Question: I have a C++ program that is attempting to upload a file using a PHP application running on an Apache2 webserver. I am having a very weird issue that I am not sure what to do about. So I create the HTTP request using httpSendRequest() function and it appears to be properly formatted when viewed in wireshark
For reference the requests that returned a 200 status are the same packet sent using burp suite instead of my program using httpSendRequest, and I am also successfully able to upload a file using a web browser.
Here is the code for creating the request using httpSendRequest most of which was taken directly from <URL>.
'''
#include <windows.h>
#include <wininet.h>
#include <iostream>
#define ERROR_OPEN_FILE 10
#define ERROR_MEMORY 11
#define ERROR_SIZE 12
#define ERROR_INTERNET_OPEN 13
#define ERROR_INTERNET_CONN 14
#define ERROR_INTERNET_REQ 15
#define ERROR_INTERNET_SEND 16
using namespace std;
int main()
{
// Local variables
static char *filename = "test.txt"; //Filename to be loaded
static char *type = "image/jpg";
static char boundary[] = "PaulRules"; //Header boundary
static char nameForm[] = "fileToUpload"; //Input form name
static char iaddr[] = "192.168.0.105"; //IP address
static char url[] = "upload.php"; //URL
char hdrs[255]; //Headers
char * buffer; //Buffer containing file + headers
char * content; //Buffer containing file
FILE * pFile; //File pointer
long lSize; //File size
size_t result;
// Open file
pFile = fopen ( filename , "rb" );
if (pFile==NULL) return ERROR_OPEN_FILE;
// obtain file size:
fseek (pFile , 0 , SEEK_END);
lSize = ftell (pFile);
rewind (pFile);
// allocate memory to contain the whole file:
content = (char*) malloc (sizeof(char)*lSize);
if (content == NULL) return ERROR_MEMORY;
// copy the file into the buffer:
result = fread (content,1,lSize,pFile);
if (result != lSize) return ERROR_SIZE;
// terminate
fclose (pFile);
//allocate memory to contain the whole file + HEADER
buffer = (char*) malloc (sizeof(char)*lSize + 2048);
//print header
sprintf(hdrs,"Content-Type: multipart/form-data; boundary=%s",boundary);
sprintf(buffer,"--%s
Content-Disposition: form-data; name="fileToUpload"; filename="test.bmp"
",boundary,nameForm,filename);
sprintf(buffer,"%sContent-Type: %s
",buffer,type);
int cb = strlen(buffer);
char * bp = buffer + cb;
memcpy(bp, content, lSize);
bp += lSize;
int cw = sprintf(bp,"
--%s--
",boundary);
//Open internet connection
HINTERNET hSession = InternetOpen("Paul was here :)",INTERNET_OPEN_TYPE_PRECONFIG, NULL, NULL, 0);
if(hSession==NULL) return ERROR_INTERNET_OPEN;
HINTERNET hConnect = InternetConnect(hSession, iaddr,INTERNET_DEFAULT_HTTP_PORT, NULL, NULL, INTERNET_SERVICE_HTTP, 0, 1);
if(hConnect==NULL) return ERROR_INTERNET_CONN;
HINTERNET hRequest = HttpOpenRequest(hConnect, (const char*)"POST",url, NULL, NULL, (const char**)"*/*", 0, 1);
if(hRequest==NULL) return ERROR_INTERNET_REQ;
BOOL sent= HttpSendRequest(hRequest, hdrs, strlen(hdrs), buffer, cb + lSize + cw);
if(!sent) return ERROR_INTERNET_SEND;
//close any valid internet-handles
InternetCloseHandle(hSession);
InternetCloseHandle(hConnect);
InternetCloseHandle(hRequest);
return 0;
}
'''
And here is the PHP script on the server side
'''
<?php
$target_dir = "recvFile/";
$target_file = $target_dir . basename($_FILES["fileToUpload"]["name"]);
$uploadOk = 1;
$imageFileType = pathinfo($target_file,PATHINFO_EXTENSION);
// Check if file already exists
if (file_exists($target_file)) {
echo "File already exists";
$uploadOk = 0;
}
// Check file size
if ($_FILES["fileToUpload"]["size"] > 500000) {
echo "File to large";
$uploadOk = 0;
}
// Check if $uploadOk is set to 0 by an error
if ($uploadOk == 0) {
echo "ERROR File not uploaded";
}
//attempt to upload the file
else {
if (move_uploaded_file($_FILES["fileToUpload"]["tmp_name"], $target_file)) {
//echo "The file ". basename( $_FILES["fileToUpload"]["name"]). " has been uploaded.";
echo "Command:1";
}
else {
echo $_FILES["fileToUpload"]["tmp_name"];
echo "ERROR uploading file";
}
}
?>
'''
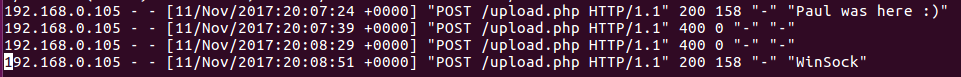
Answer: Your source file is '"test.txt"' but you are uploading to '"test.bmp"'. Make them have the same extension.
'''
type = "image/jpg";
'''
Change 'type' to '"image/*"' or '"text/*"' if this is supposed to be text.
Your operation is probably successful seeing that it prints '"Command 1"'. The file is probably there, but it's not the one you expect. If not, see what error you can extract from PHP side.
'''
sprintf(buffer,"--%s
Content-Disposition: form-data; name="fileToUpload"; filename="test.bmp"
",
boundary,nameForm,filename);
'''
You have one format specifier '"%s"' and 4 parameters. Remove the last two parameters.
Use <URL> the way it is recommended:
'''
const char *accept[] = { "image/*", NULL }; // or '"text/*"'
HttpOpenRequest(hConnect, "POST",url, NULL, NULL, accept, 0, 1);
'''
---
Code using C++
'''
#include <Windows.h>
#include <Wininet.h>
#include <iostream>
#include <fstream>
#include <sstream>
#include <string>
#pragma comment(lib, "wininet.lib")
int main()
{
HINTERNET hsession = NULL;
HINTERNET hconnect = NULL;
HINTERNET hrequest = NULL;
const char* server = "localhost";
const char* url = "upload.php";
const char* type = "image/*";
std::string filename = "test.bmp";
std::ifstream infile("c:\test\test.bmp", std::ios::binary);
if(!infile)
return 0;
std::ostringstream oss;
oss << infile.rdbuf();
std::string headers = "Content-type: multipart/form-data, boundary=uniquestring";
std::string data = "--uniquestring
Content-Disposition: form-data; name="fileToUpload"; filename="%1"
Content-Type: %2
%3
--uniquestring--";
data.replace(data.find("%1"), 2, filename);
data.replace(data.find("%2"), 2, type);
data.replace(data.find("%3"), 2, oss.str());
hsession = InternetOpen("appname", INTERNET_OPEN_TYPE_PRECONFIG, NULL, NULL, 0);
if(!hsession)
goto cleanup;
hconnect = InternetConnect(hsession, server, INTERNET_DEFAULT_HTTP_PORT,
NULL, NULL, INTERNET_SERVICE_HTTP, 0, 1);
if(!hconnect)
goto cleanup;
const char *accept[] = { type, NULL };
hrequest = HttpOpenRequest(hconnect, "POST", url, NULL, NULL, accept, 0, 1);
if(!hrequest)
goto cleanup;
BOOL sent = HttpSendRequest(hrequest, headers.data(), headers.size(),
&data[0], data.size());
if(sent)
{
DWORD bufsize = 4096;
std::string read(bufsize, 0);
InternetReadFile(hrequest, &read[0], bufsize, &bufsize);
read.resize(bufsize);
std::cout << read << "
";
}
else
{
goto cleanup;
}
cleanup:
if(hrequest) InternetCloseHandle(hrequest);
if(hconnect) InternetCloseHandle(hconnect);
if(hsession) InternetCloseHandle(hsession);
return 0;
}
'''